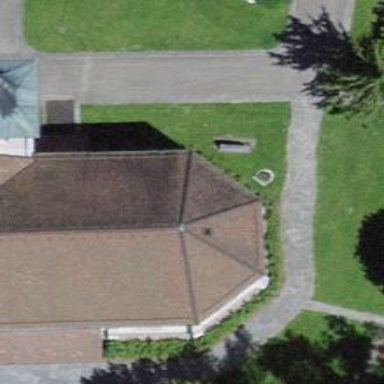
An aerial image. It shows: Stele war memorial which is of historic significance.